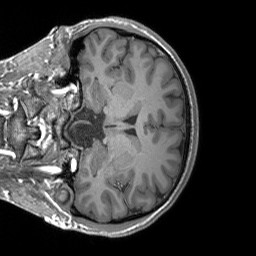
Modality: T1w
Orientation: coronal